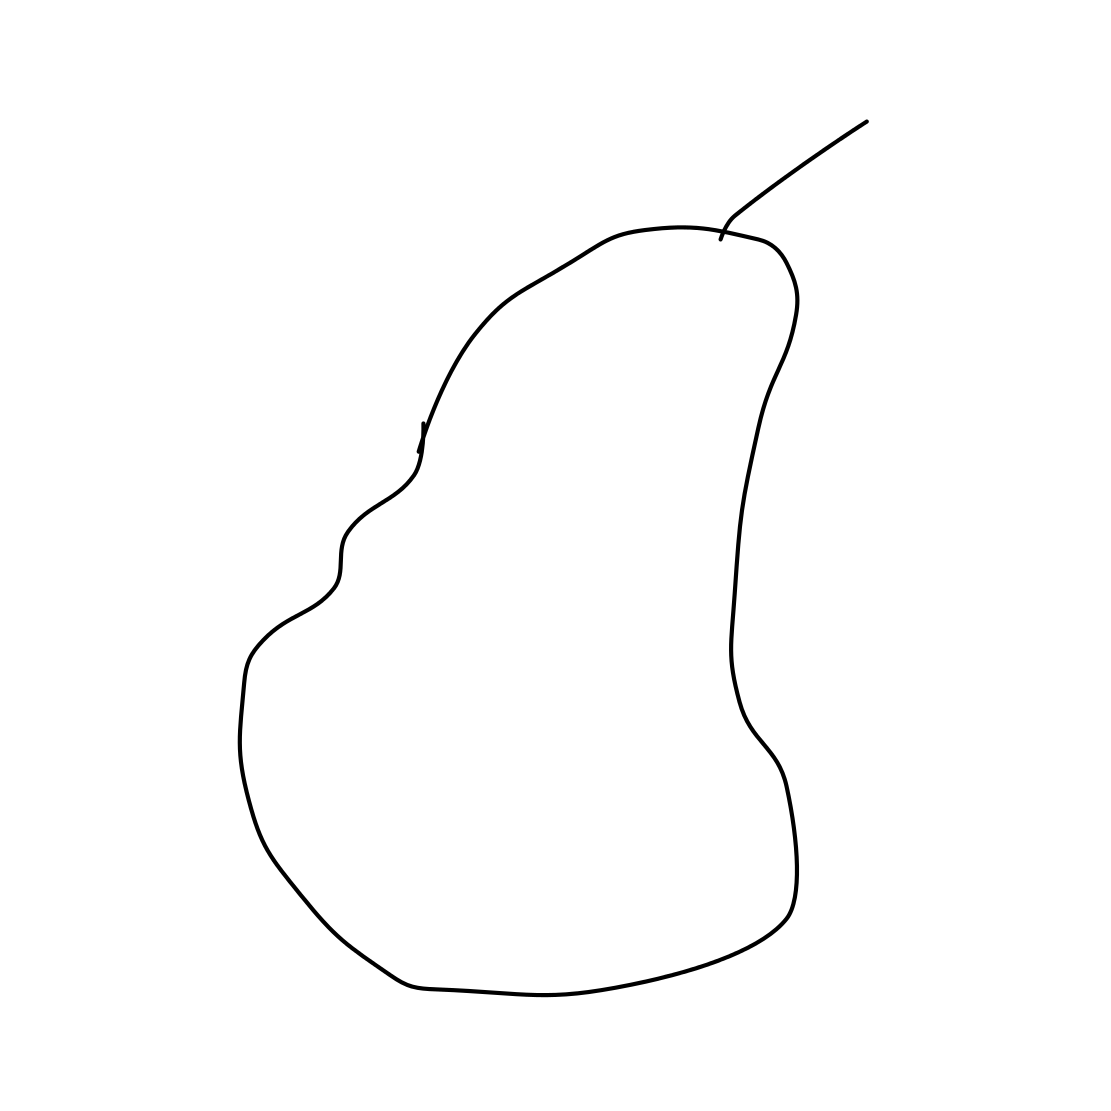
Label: pear